Interaction volume radius: 5 \u00c5
Interaction volume height: 25 \u00c5
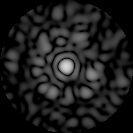
Disorder parameter: 0.8435